Question:
I'm new in Angular 2 I need help on the routing part. I'm using <URL>
I got an error
> Exported variable 'routing' has or is using name 'ModuleWithProviders' from external module "/home/frank/angular/node_modules/@angular/core/src/metadata/ng_module" but cannot be named.
Here is my code
'''
import { NgModule } from '@angular/core';
import { BrowserModule } from '@angular/platform-browser';
import { FormsModule } from '@angular/forms';
import { HttpModule } from '@angular/http';
// used to create fake backend
import { fakeBackendProvider } from './_helpers/index';
import { MockBackend, MockConnection } from '@angular/http/testing';
import { BaseRequestOptions } from '@angular/http';
import { AppComponent } from './app.component';
import { routing } from './app.routing';
import { AlertComponent } from './_directives/index';
import { AuthGuard } from './_guards/index';
import { AlertService, AuthenticationService, UserService } from './_services/index';
import { HomeComponent } from './home/index';
import { LoginComponent } from './login/index';
import { RegisterComponent } from './register/index';
@NgModule({
imports: [
BrowserModule,
FormsModule,
HttpModule,
routing
],
declarations: [
AppComponent,
AlertComponent,
HomeComponent,
LoginComponent,
RegisterComponent
],
providers: [
AuthGuard,
AlertService,
AuthenticationService,
UserService,
// providers used to create fake backend
fakeBackendProvider,
MockBackend,
BaseRequestOptions
],
bootstrap: [AppComponent]
})
export class AppModule { }
'''
Any ideas on the error? I also tried seimport { ModuleWithProviders } from '@angular/core';tting my "declaration": true, in tsconfig.js and also imported
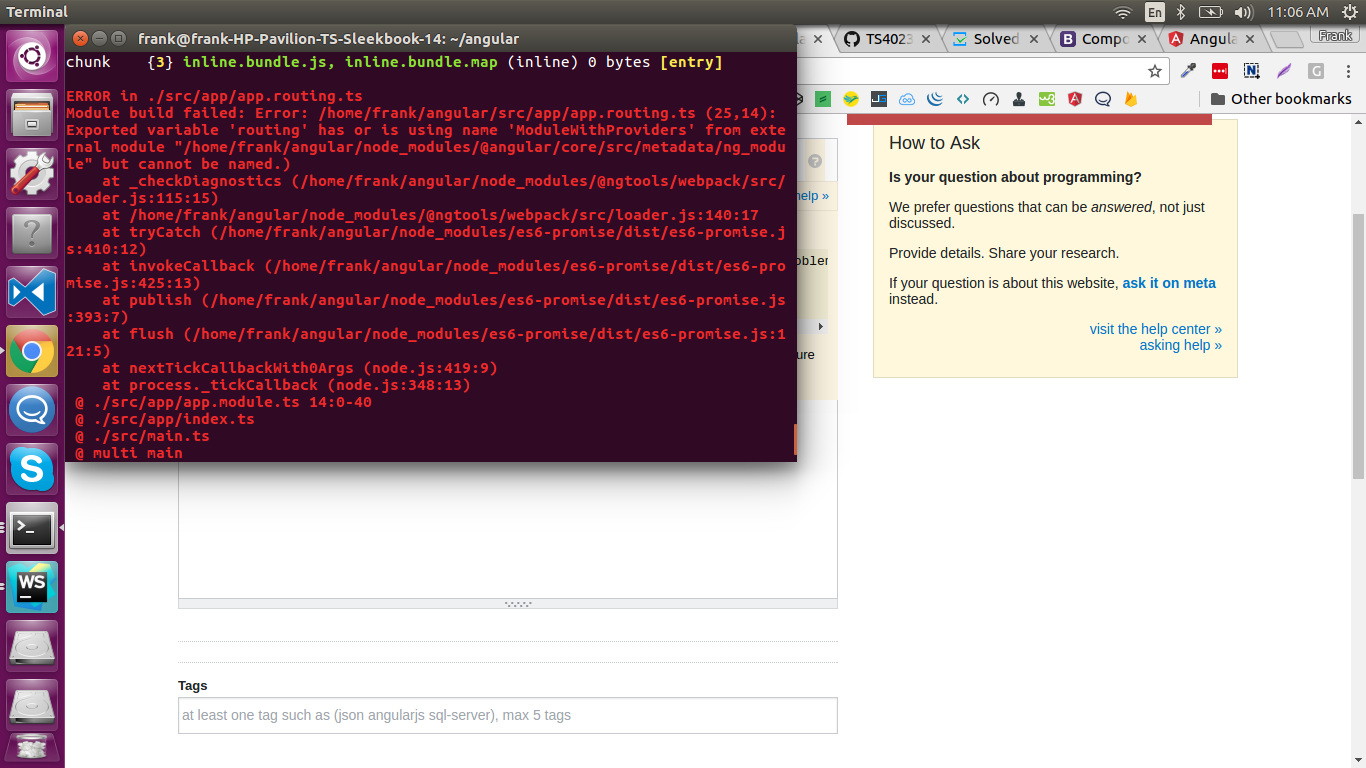
Answer: I solved this by doing:
'''
export const routing: ModuleWithProviders = RouterModule.forRoot(APP_ROUTES);
'''
And don't forgot to import ModuleWithProviders from @angular/core
'''
import { ModuleWithProviders } from "@angular/core";
'''